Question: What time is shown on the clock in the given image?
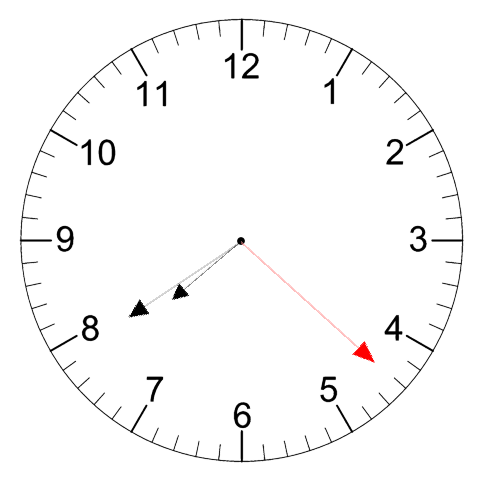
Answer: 07:39:22